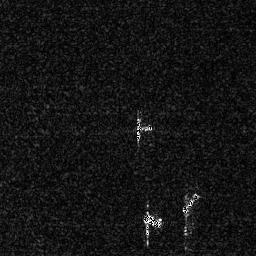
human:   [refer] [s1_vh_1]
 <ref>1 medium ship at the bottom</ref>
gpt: <box>[[53, 81, 64, 89, 0]]</box>